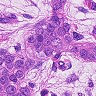
Metastatic tissue present: yes